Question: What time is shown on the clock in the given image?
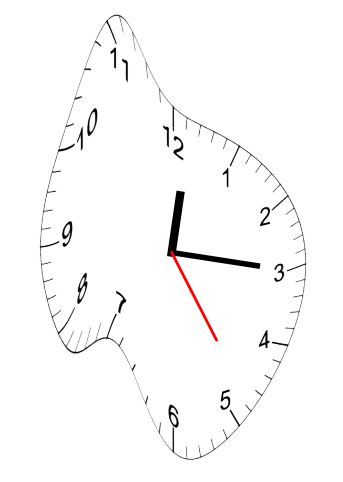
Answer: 12:15:24